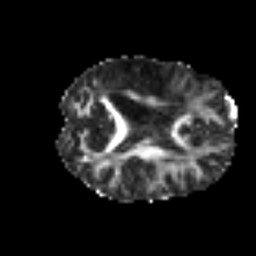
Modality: FA
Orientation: axial
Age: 44
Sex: female
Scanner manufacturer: siemens
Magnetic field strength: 3 T
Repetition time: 6.1 s
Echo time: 0.101 s